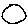
Label: circle